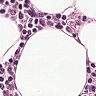
Metastatic tissue present: no